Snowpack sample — Snodgrass Mountain, Crested Butte, Colorado (2/4/25, 12:06 PM MST)
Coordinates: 38.923, -106.968
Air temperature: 35 °F
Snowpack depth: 80 cm
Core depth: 20 cm
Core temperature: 33.8 °F
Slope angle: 14°, slope face: 78°
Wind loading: low
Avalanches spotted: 0
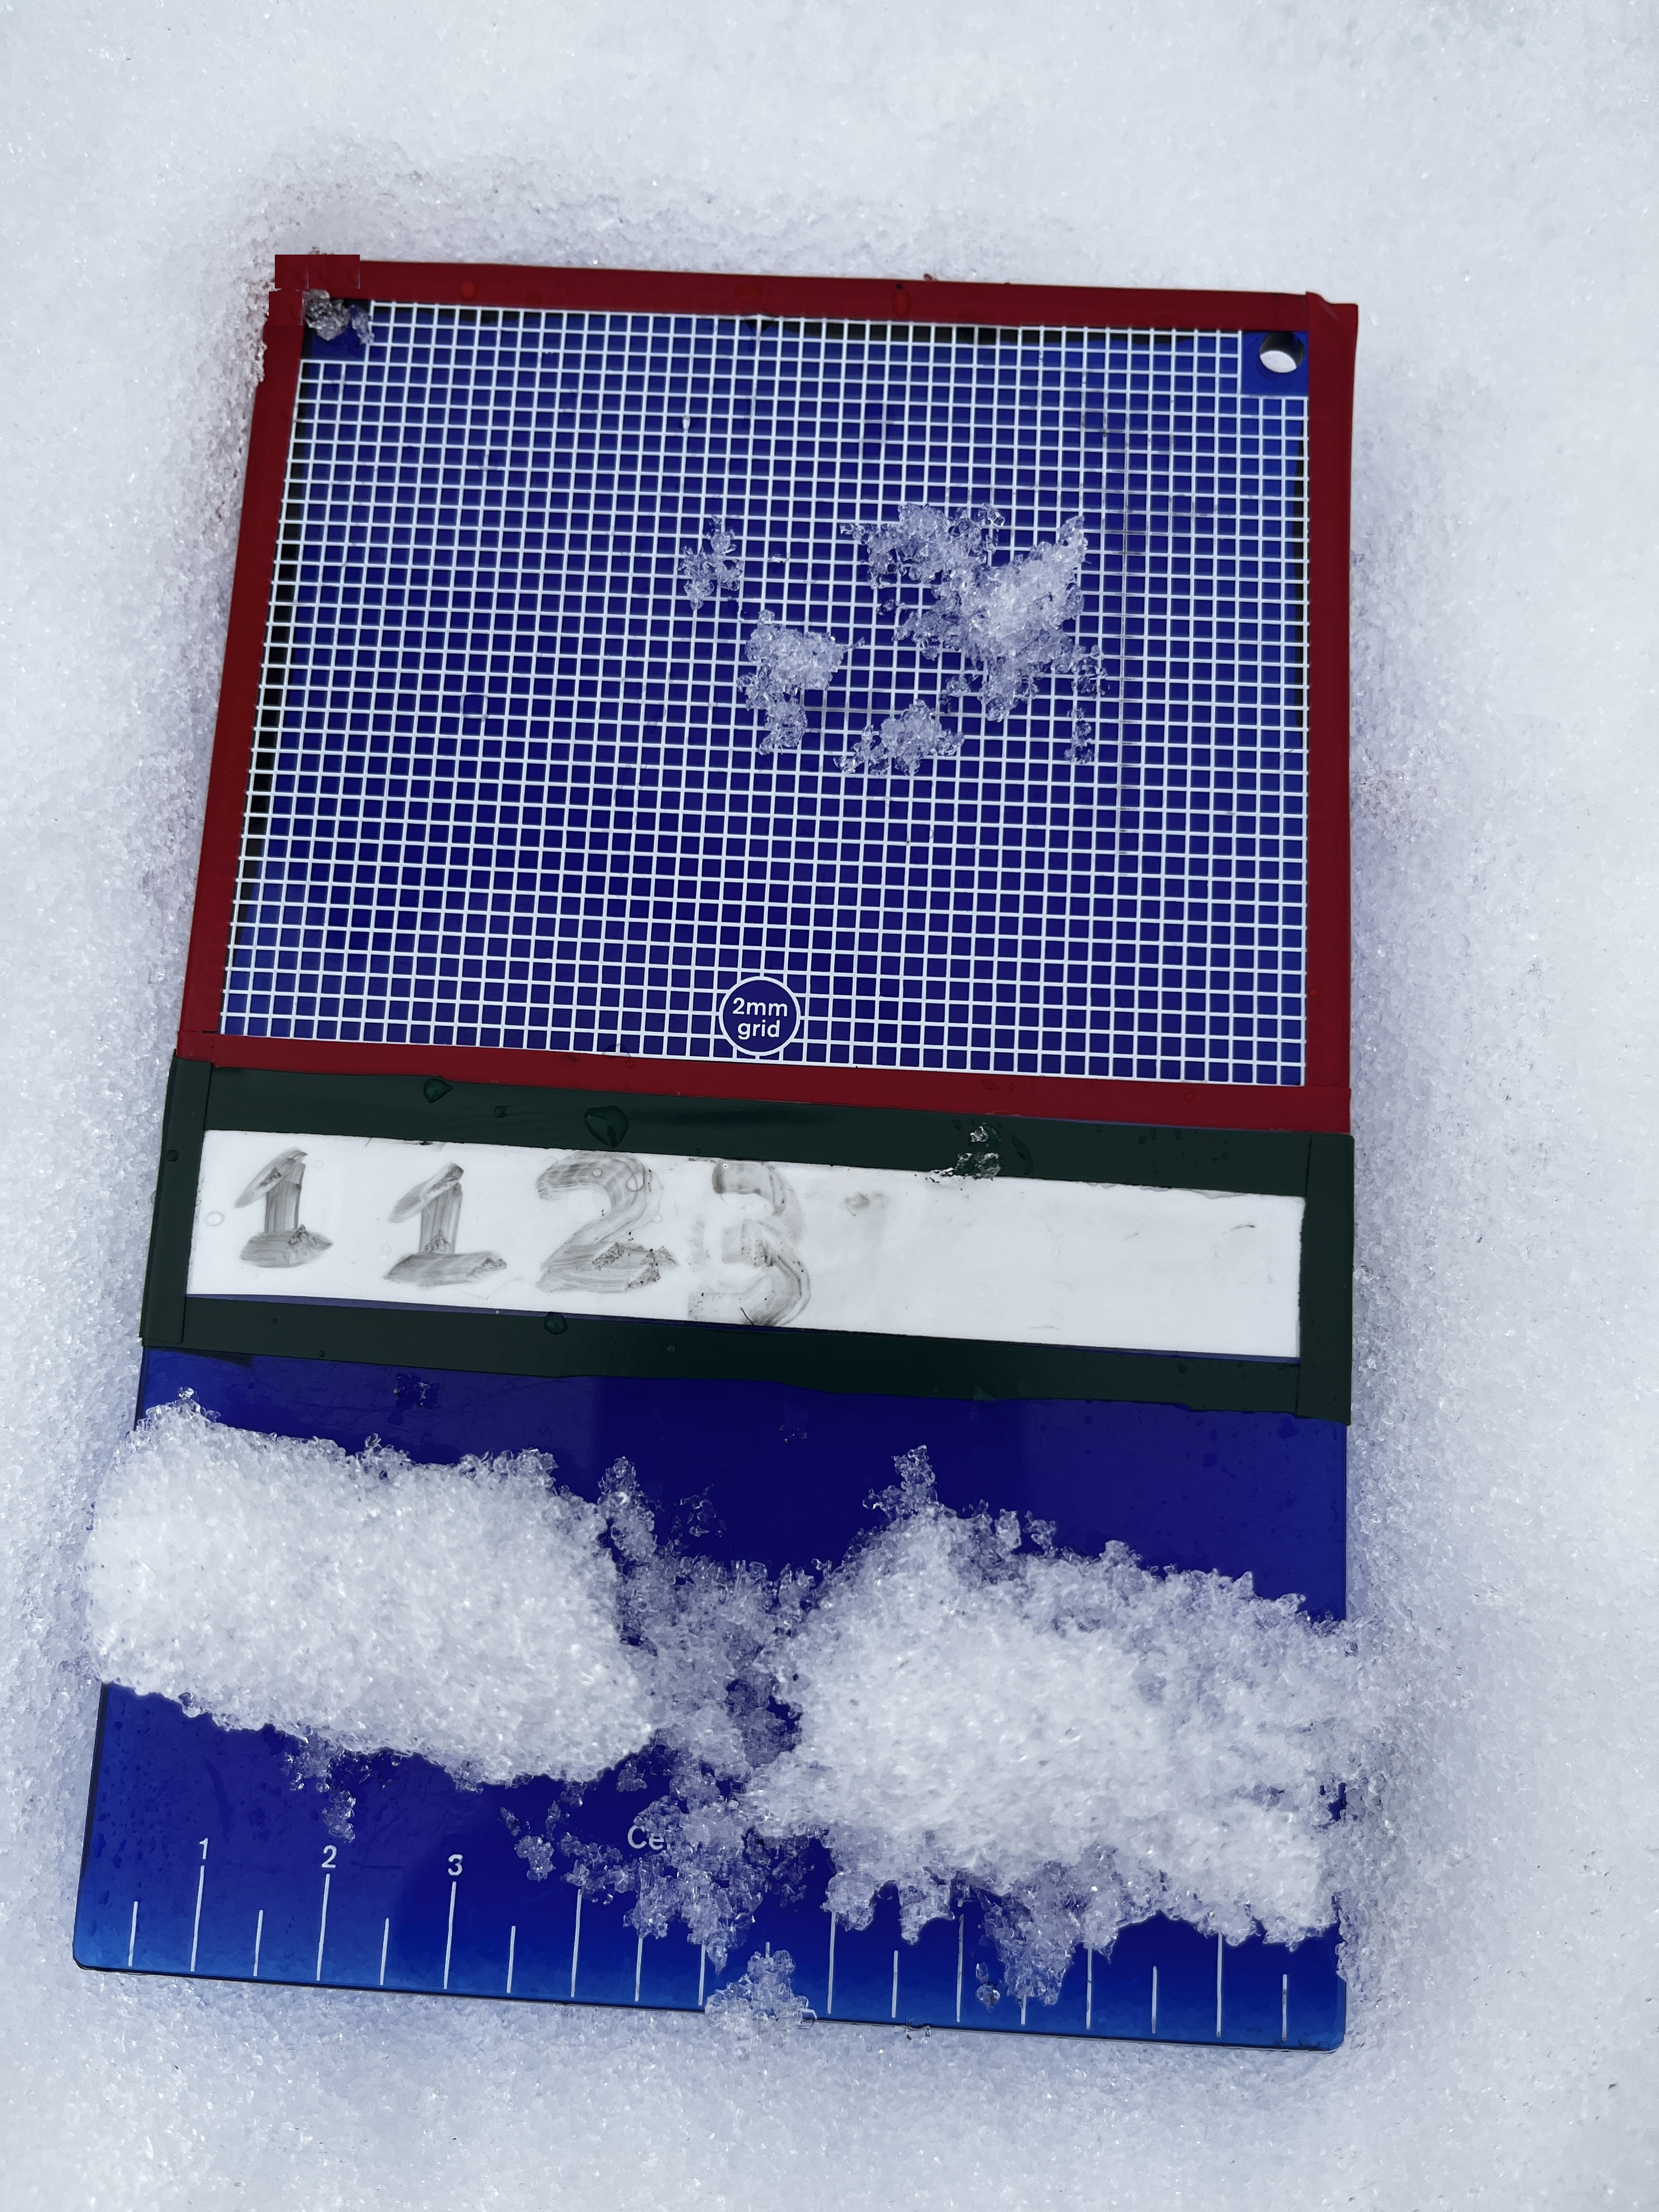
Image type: crystal_card
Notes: No avalanches nearby, unusually warm weather for the last month reported by residents, Collected 25 yards from treeline